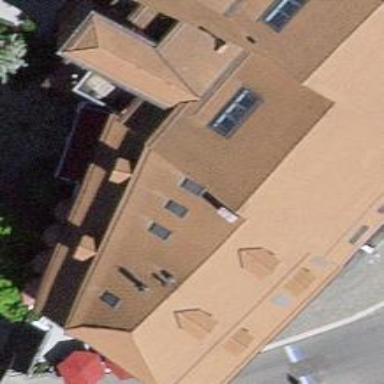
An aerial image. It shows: Restaurant.